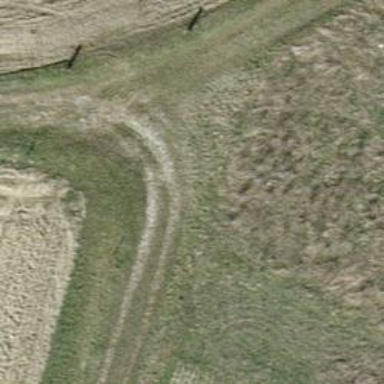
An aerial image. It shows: Grassy track road with grade 4 track type.